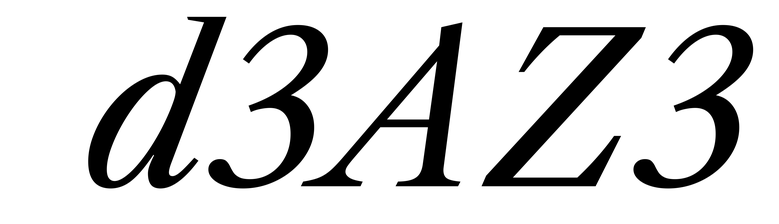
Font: LibreCaslonText-Italic_Italic